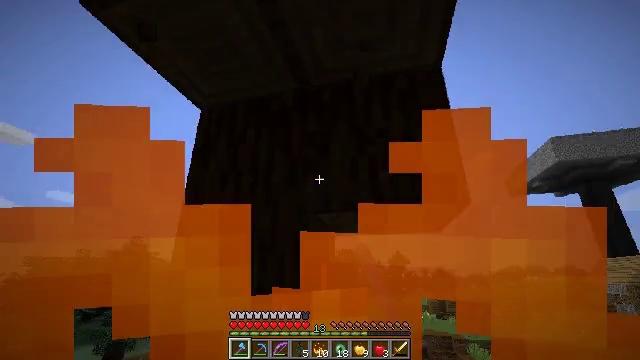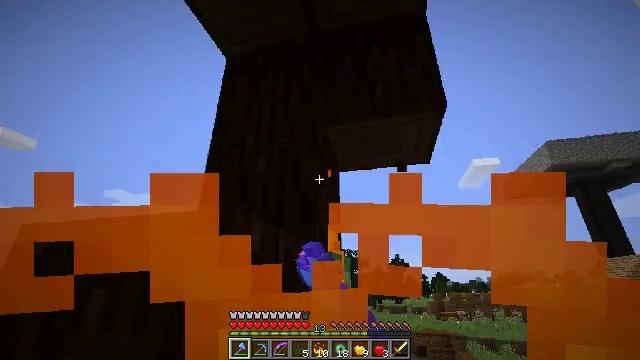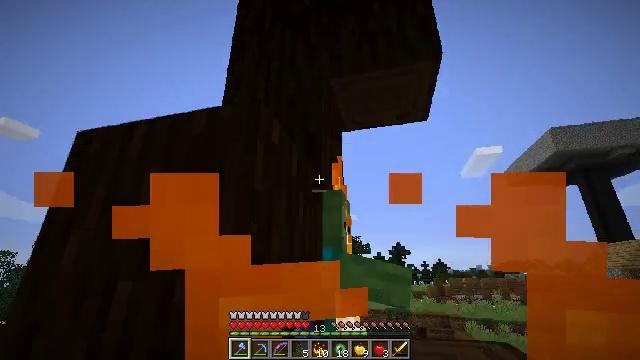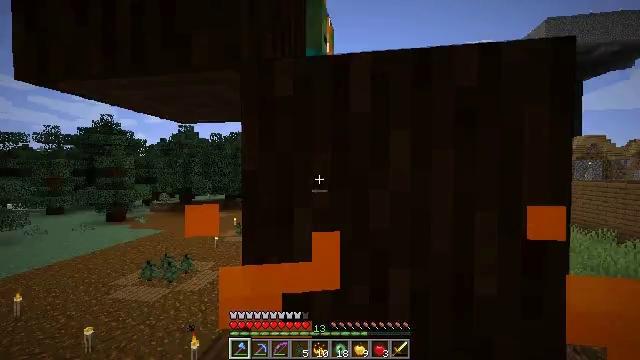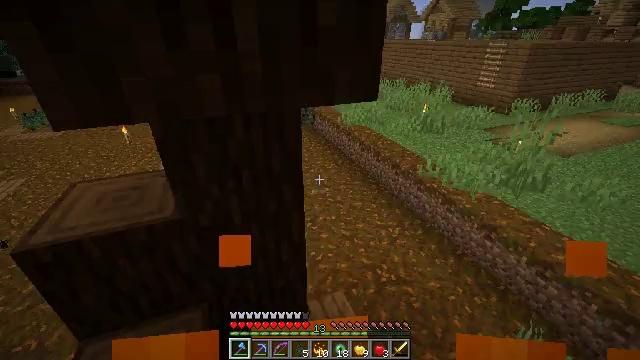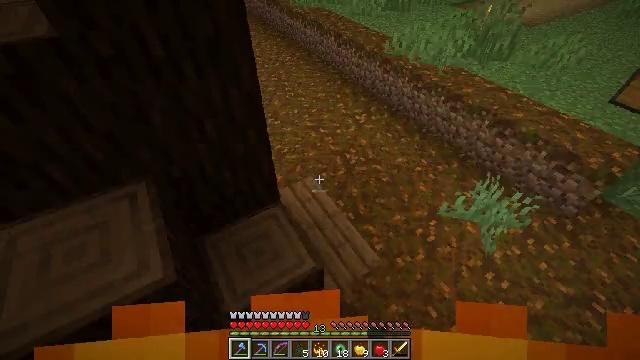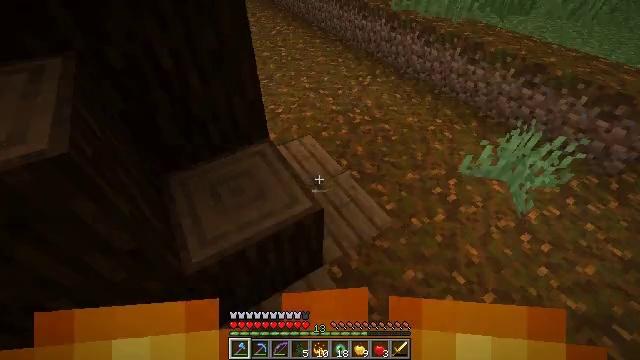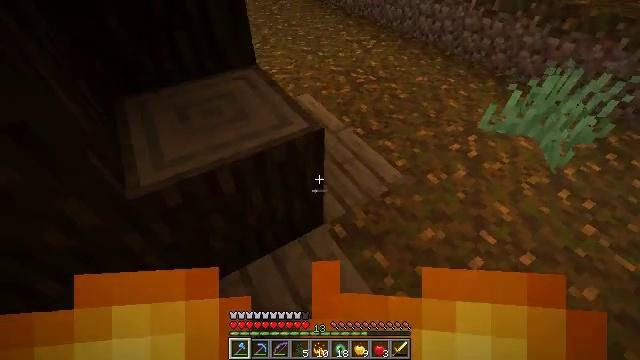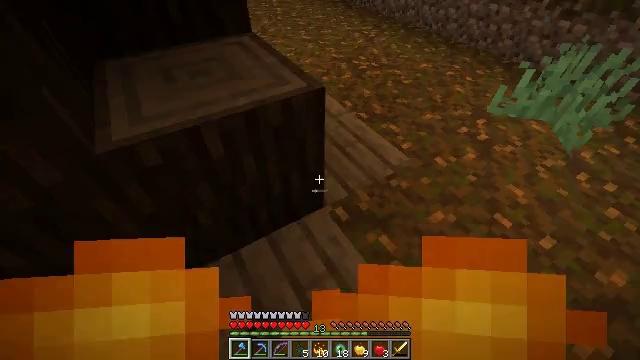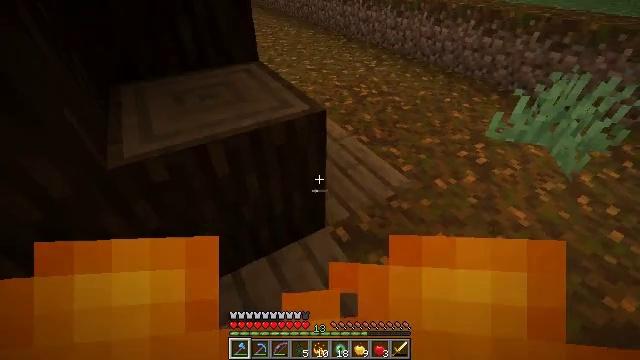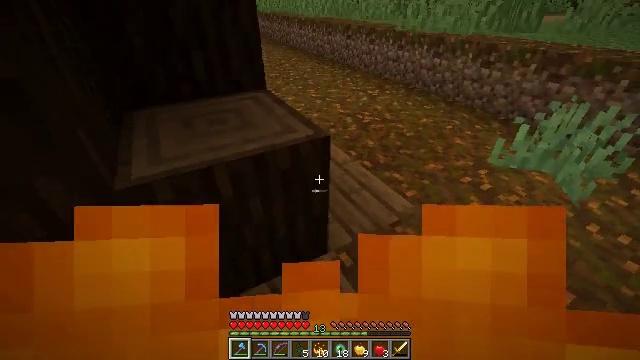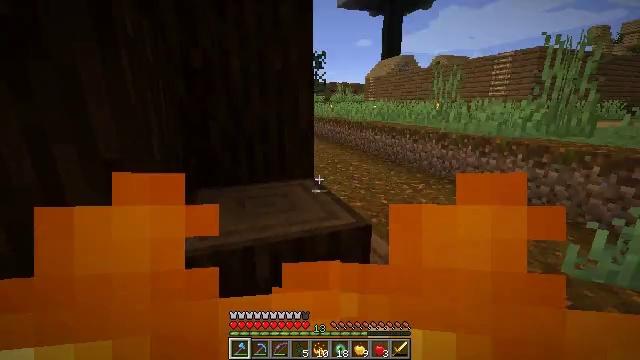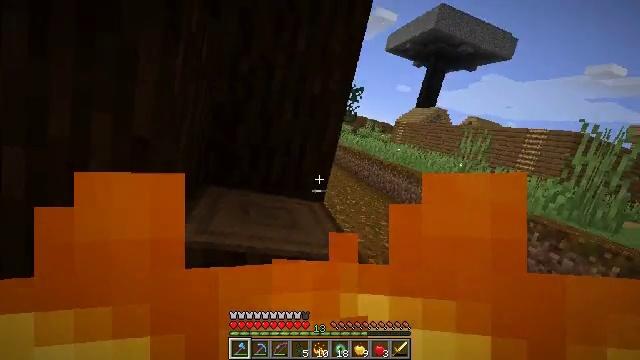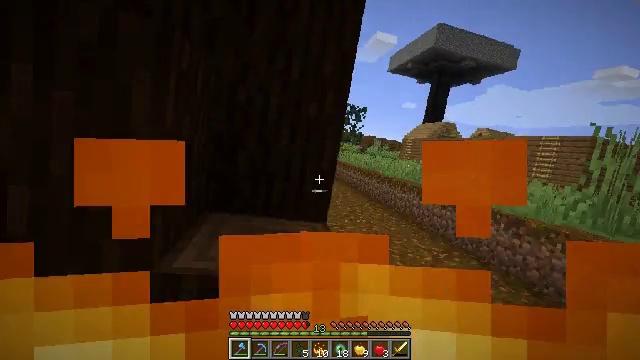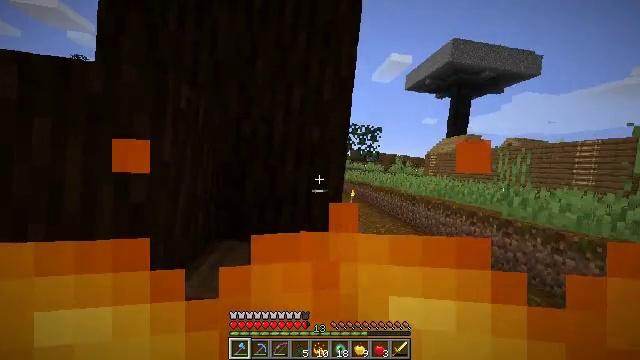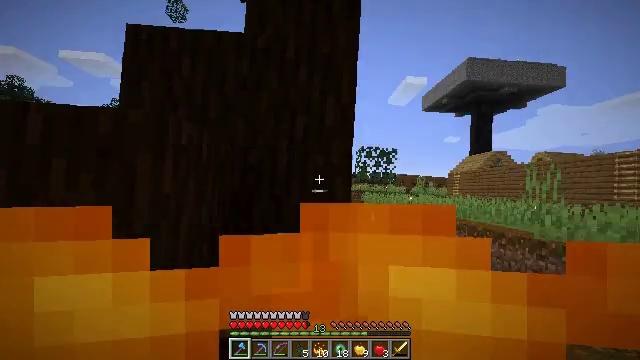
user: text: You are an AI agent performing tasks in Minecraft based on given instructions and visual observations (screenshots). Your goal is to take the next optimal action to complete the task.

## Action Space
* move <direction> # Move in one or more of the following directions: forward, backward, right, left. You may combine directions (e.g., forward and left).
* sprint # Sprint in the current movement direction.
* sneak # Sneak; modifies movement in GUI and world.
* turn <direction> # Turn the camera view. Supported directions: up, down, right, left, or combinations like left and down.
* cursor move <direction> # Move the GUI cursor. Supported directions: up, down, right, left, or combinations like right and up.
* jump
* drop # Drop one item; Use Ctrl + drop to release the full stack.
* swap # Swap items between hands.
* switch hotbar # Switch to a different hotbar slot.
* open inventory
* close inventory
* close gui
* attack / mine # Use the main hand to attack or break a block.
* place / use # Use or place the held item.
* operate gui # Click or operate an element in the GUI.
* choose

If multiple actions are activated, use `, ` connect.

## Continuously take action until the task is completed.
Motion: motion action
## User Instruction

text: Combat the zombie.
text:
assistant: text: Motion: turn up, attack / mine
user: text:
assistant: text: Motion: turn down
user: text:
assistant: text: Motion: turn right and down
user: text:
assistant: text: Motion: turn right and down
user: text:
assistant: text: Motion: turn right and down
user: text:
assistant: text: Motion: no_op
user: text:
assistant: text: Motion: no_op
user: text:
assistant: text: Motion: no_op
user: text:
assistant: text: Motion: turn up
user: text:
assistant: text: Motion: turn left and up
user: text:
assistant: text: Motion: turn left and up
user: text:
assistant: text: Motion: turn left and up
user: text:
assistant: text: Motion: move right, turn left and up
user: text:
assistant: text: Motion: move right, turn left and up
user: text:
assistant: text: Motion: move right, turn left and up
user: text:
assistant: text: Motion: move right, turn left and up
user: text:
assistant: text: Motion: move forward and move right, turn up
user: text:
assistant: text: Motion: move forward and move right, turn left and up
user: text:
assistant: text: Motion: move forward and move right, turn left and up
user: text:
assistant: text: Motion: move forward and move right, turn left and up
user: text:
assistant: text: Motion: move forward and move right, turn left and up
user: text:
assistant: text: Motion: move forward and move right, turn left
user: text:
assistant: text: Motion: move right
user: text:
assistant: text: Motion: move right, turn left
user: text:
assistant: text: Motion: move right, turn left
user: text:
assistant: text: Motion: turn left
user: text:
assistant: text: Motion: turn left and down
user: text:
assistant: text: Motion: turn left and down
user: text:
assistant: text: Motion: turn left
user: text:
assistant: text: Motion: no_op